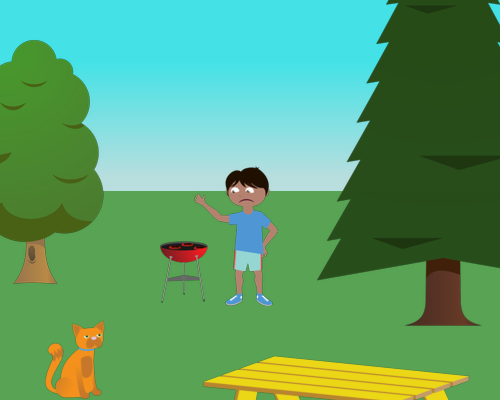
two trees on the left is the fluffy tree med size right edge and top cut off  on the left is a small pine tree hole on left on the bottom is the yellow bench without legs and on left is cat facing right to the right of the fluffy tree is a small size grill and a small size mad boy facing left  one arm up